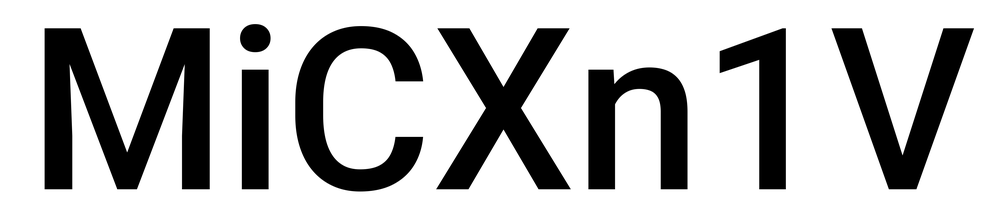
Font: Roboto_Medium